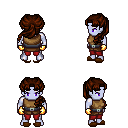
a pixel art fantasy rpg character, male body template, dark elf, purple skin, leather chest armor, red pants, brown princess hairstyle, gold gloves, brown slippers, four views (front, back, left, right), 2x2 character sprite sheet, small pixel art, hard edges, no anti-aliasing